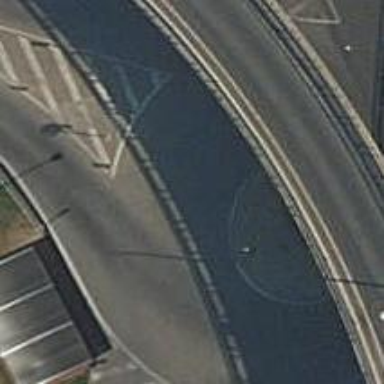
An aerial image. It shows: Tertiary road with asphalt surface leading to roundabout junction.